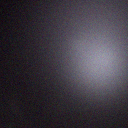
Screen state: off